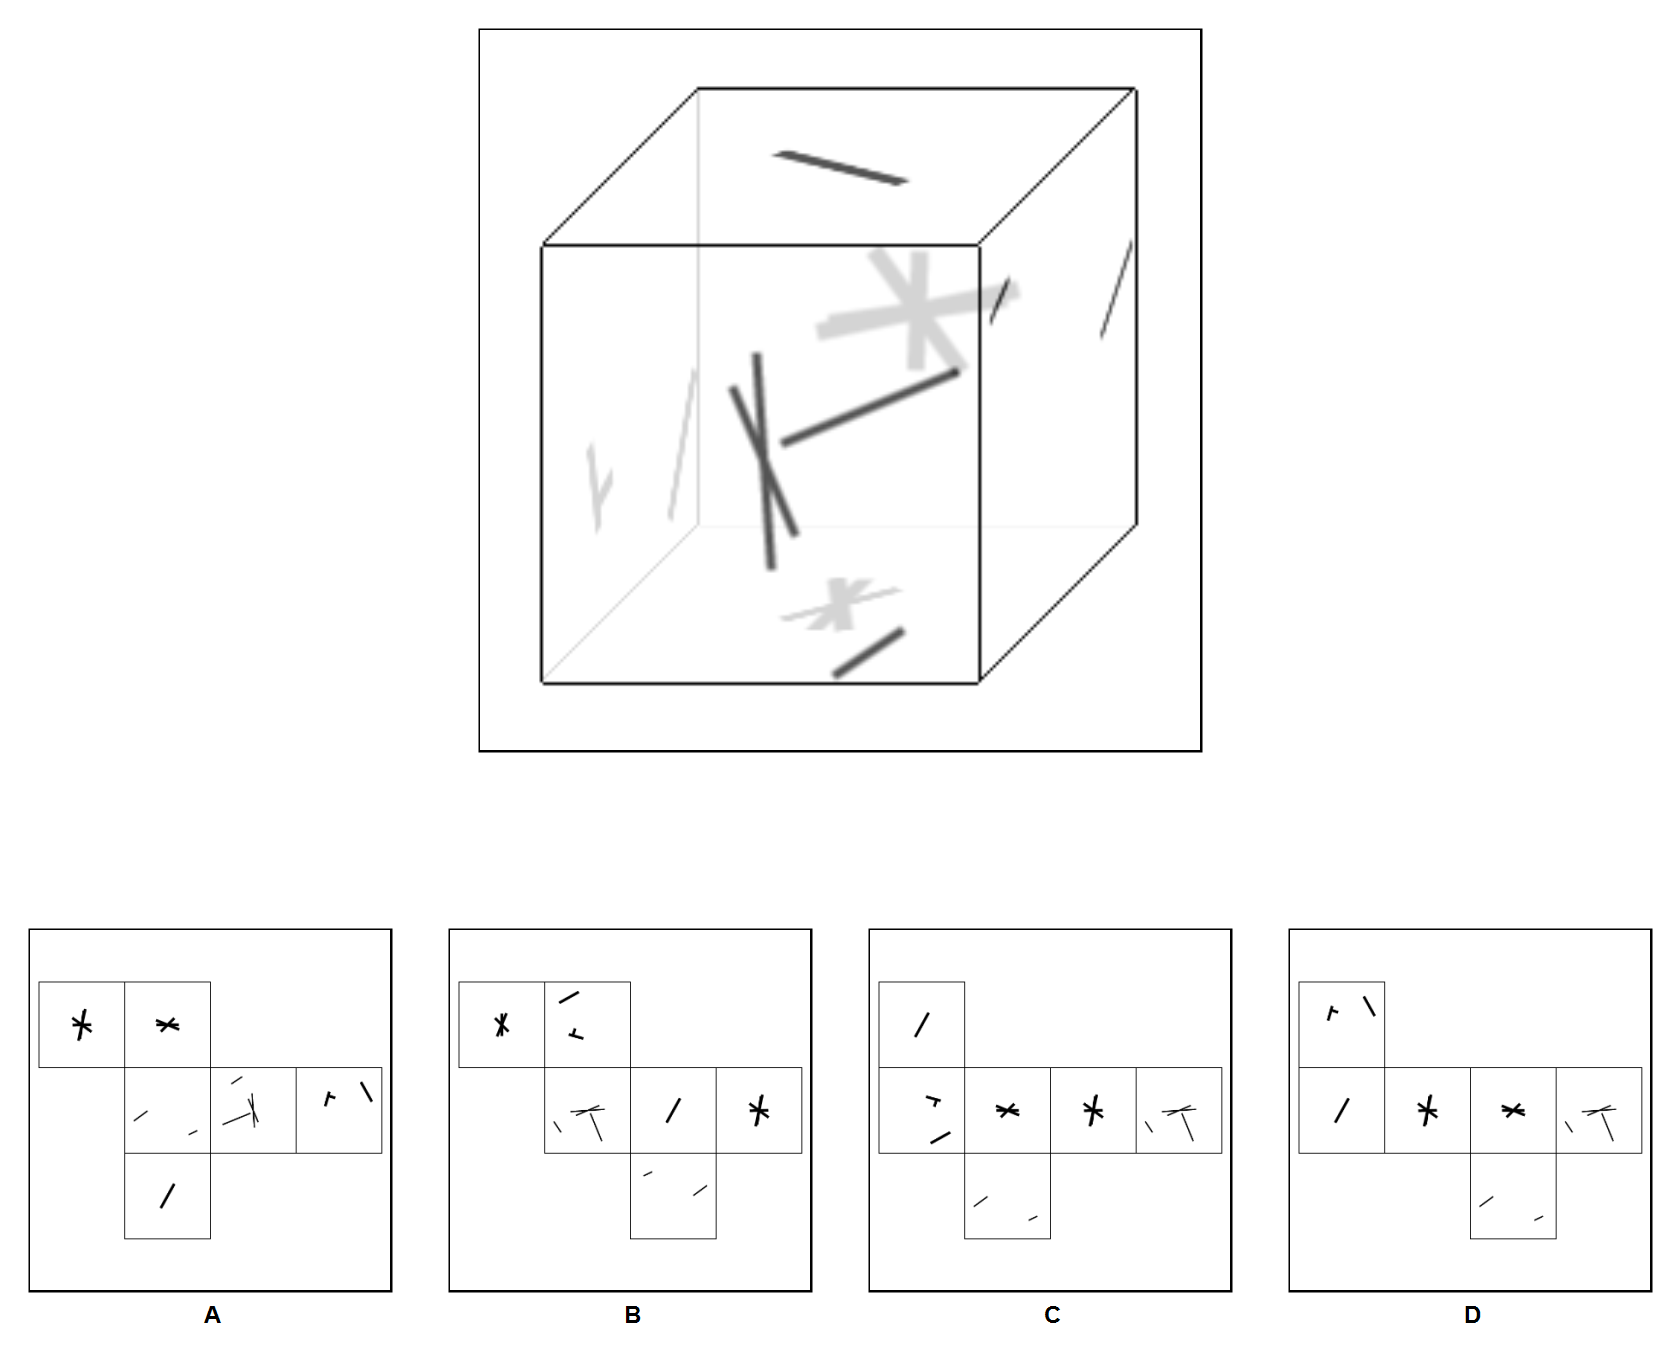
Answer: C